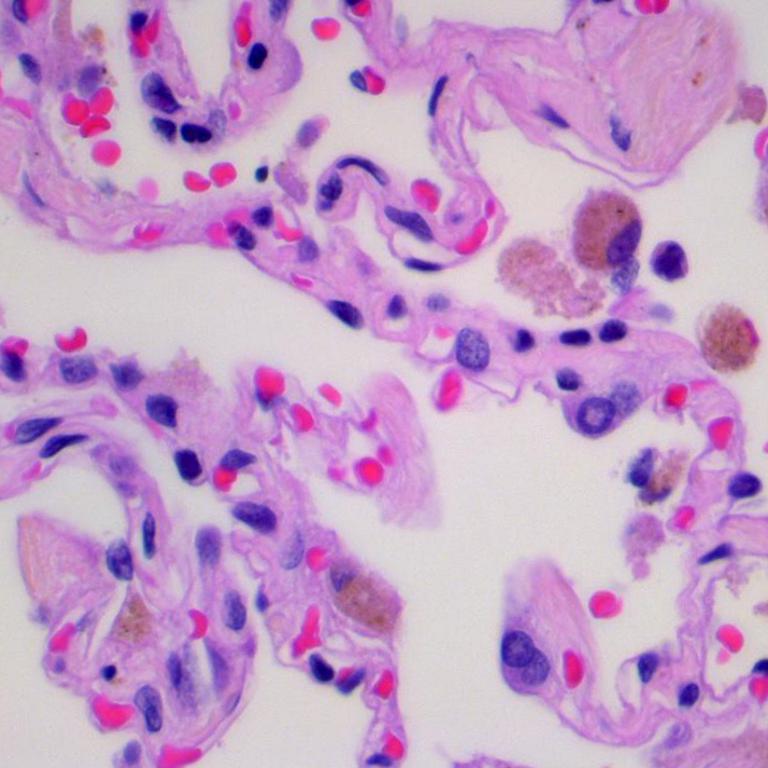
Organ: lung
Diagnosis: benign